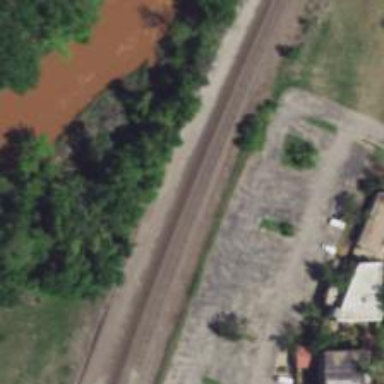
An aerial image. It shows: Disused railway.